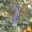
Label: 1